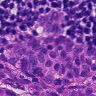
Metastatic tissue present: yes